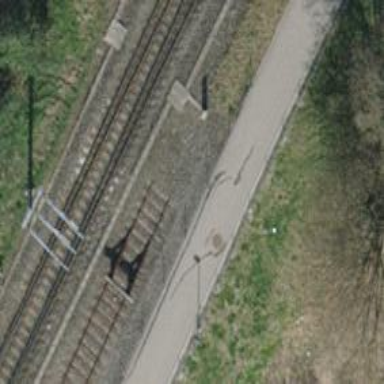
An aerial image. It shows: Railway buffer stop.